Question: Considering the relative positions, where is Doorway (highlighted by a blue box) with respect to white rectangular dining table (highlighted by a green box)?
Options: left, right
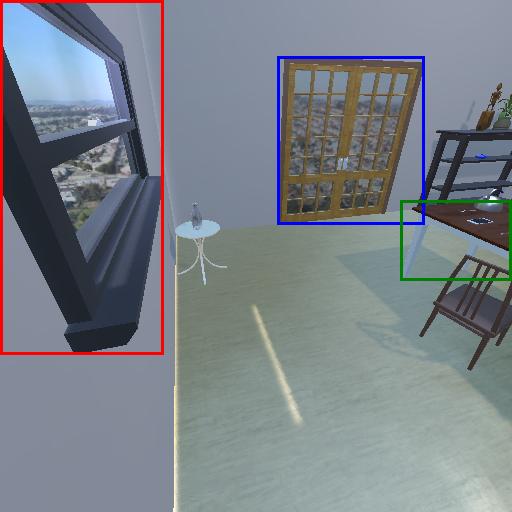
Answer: left